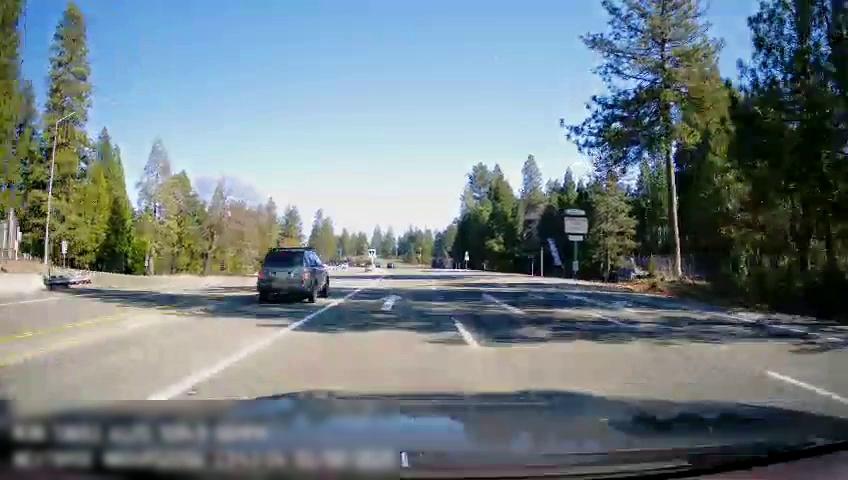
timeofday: Day
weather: Sunny
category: Drivable Space
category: Vehicles | SUV
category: Lanes | Opposite Lane
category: Lanes | Current Lane
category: Lanes | Alternate Lane
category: Lanes | Alternate Lane
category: Lanes | Current Lane
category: Lanes | Opposite Lane
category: Lanes | Opposite Lane
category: Lanes | Opposite Lane
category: Lanes | Opposite Lane
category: Traffic | Signs